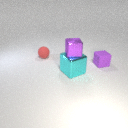
small red rubber sphere to the left of small purple rubber cube